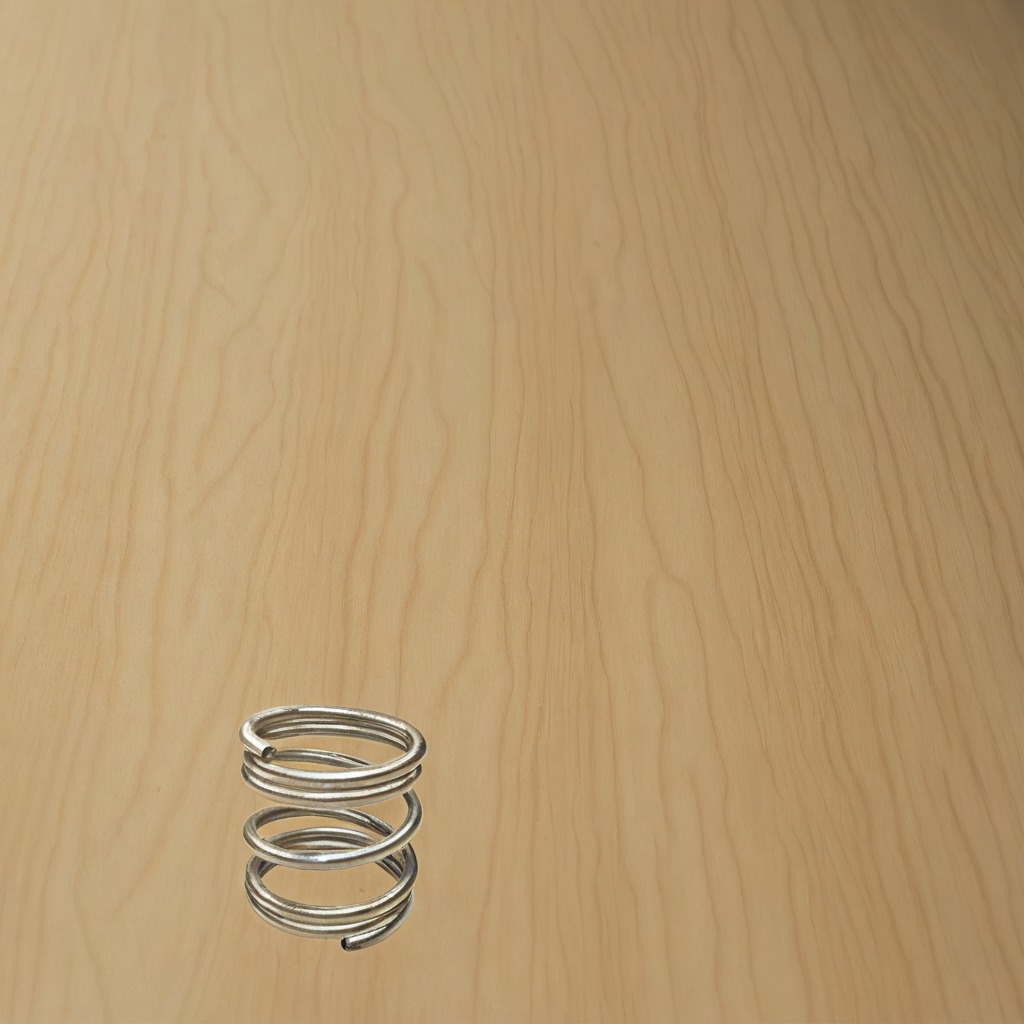
A coiled metal spring lies on the plywood surface in a paint workshop lit by afternoon window light.